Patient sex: M
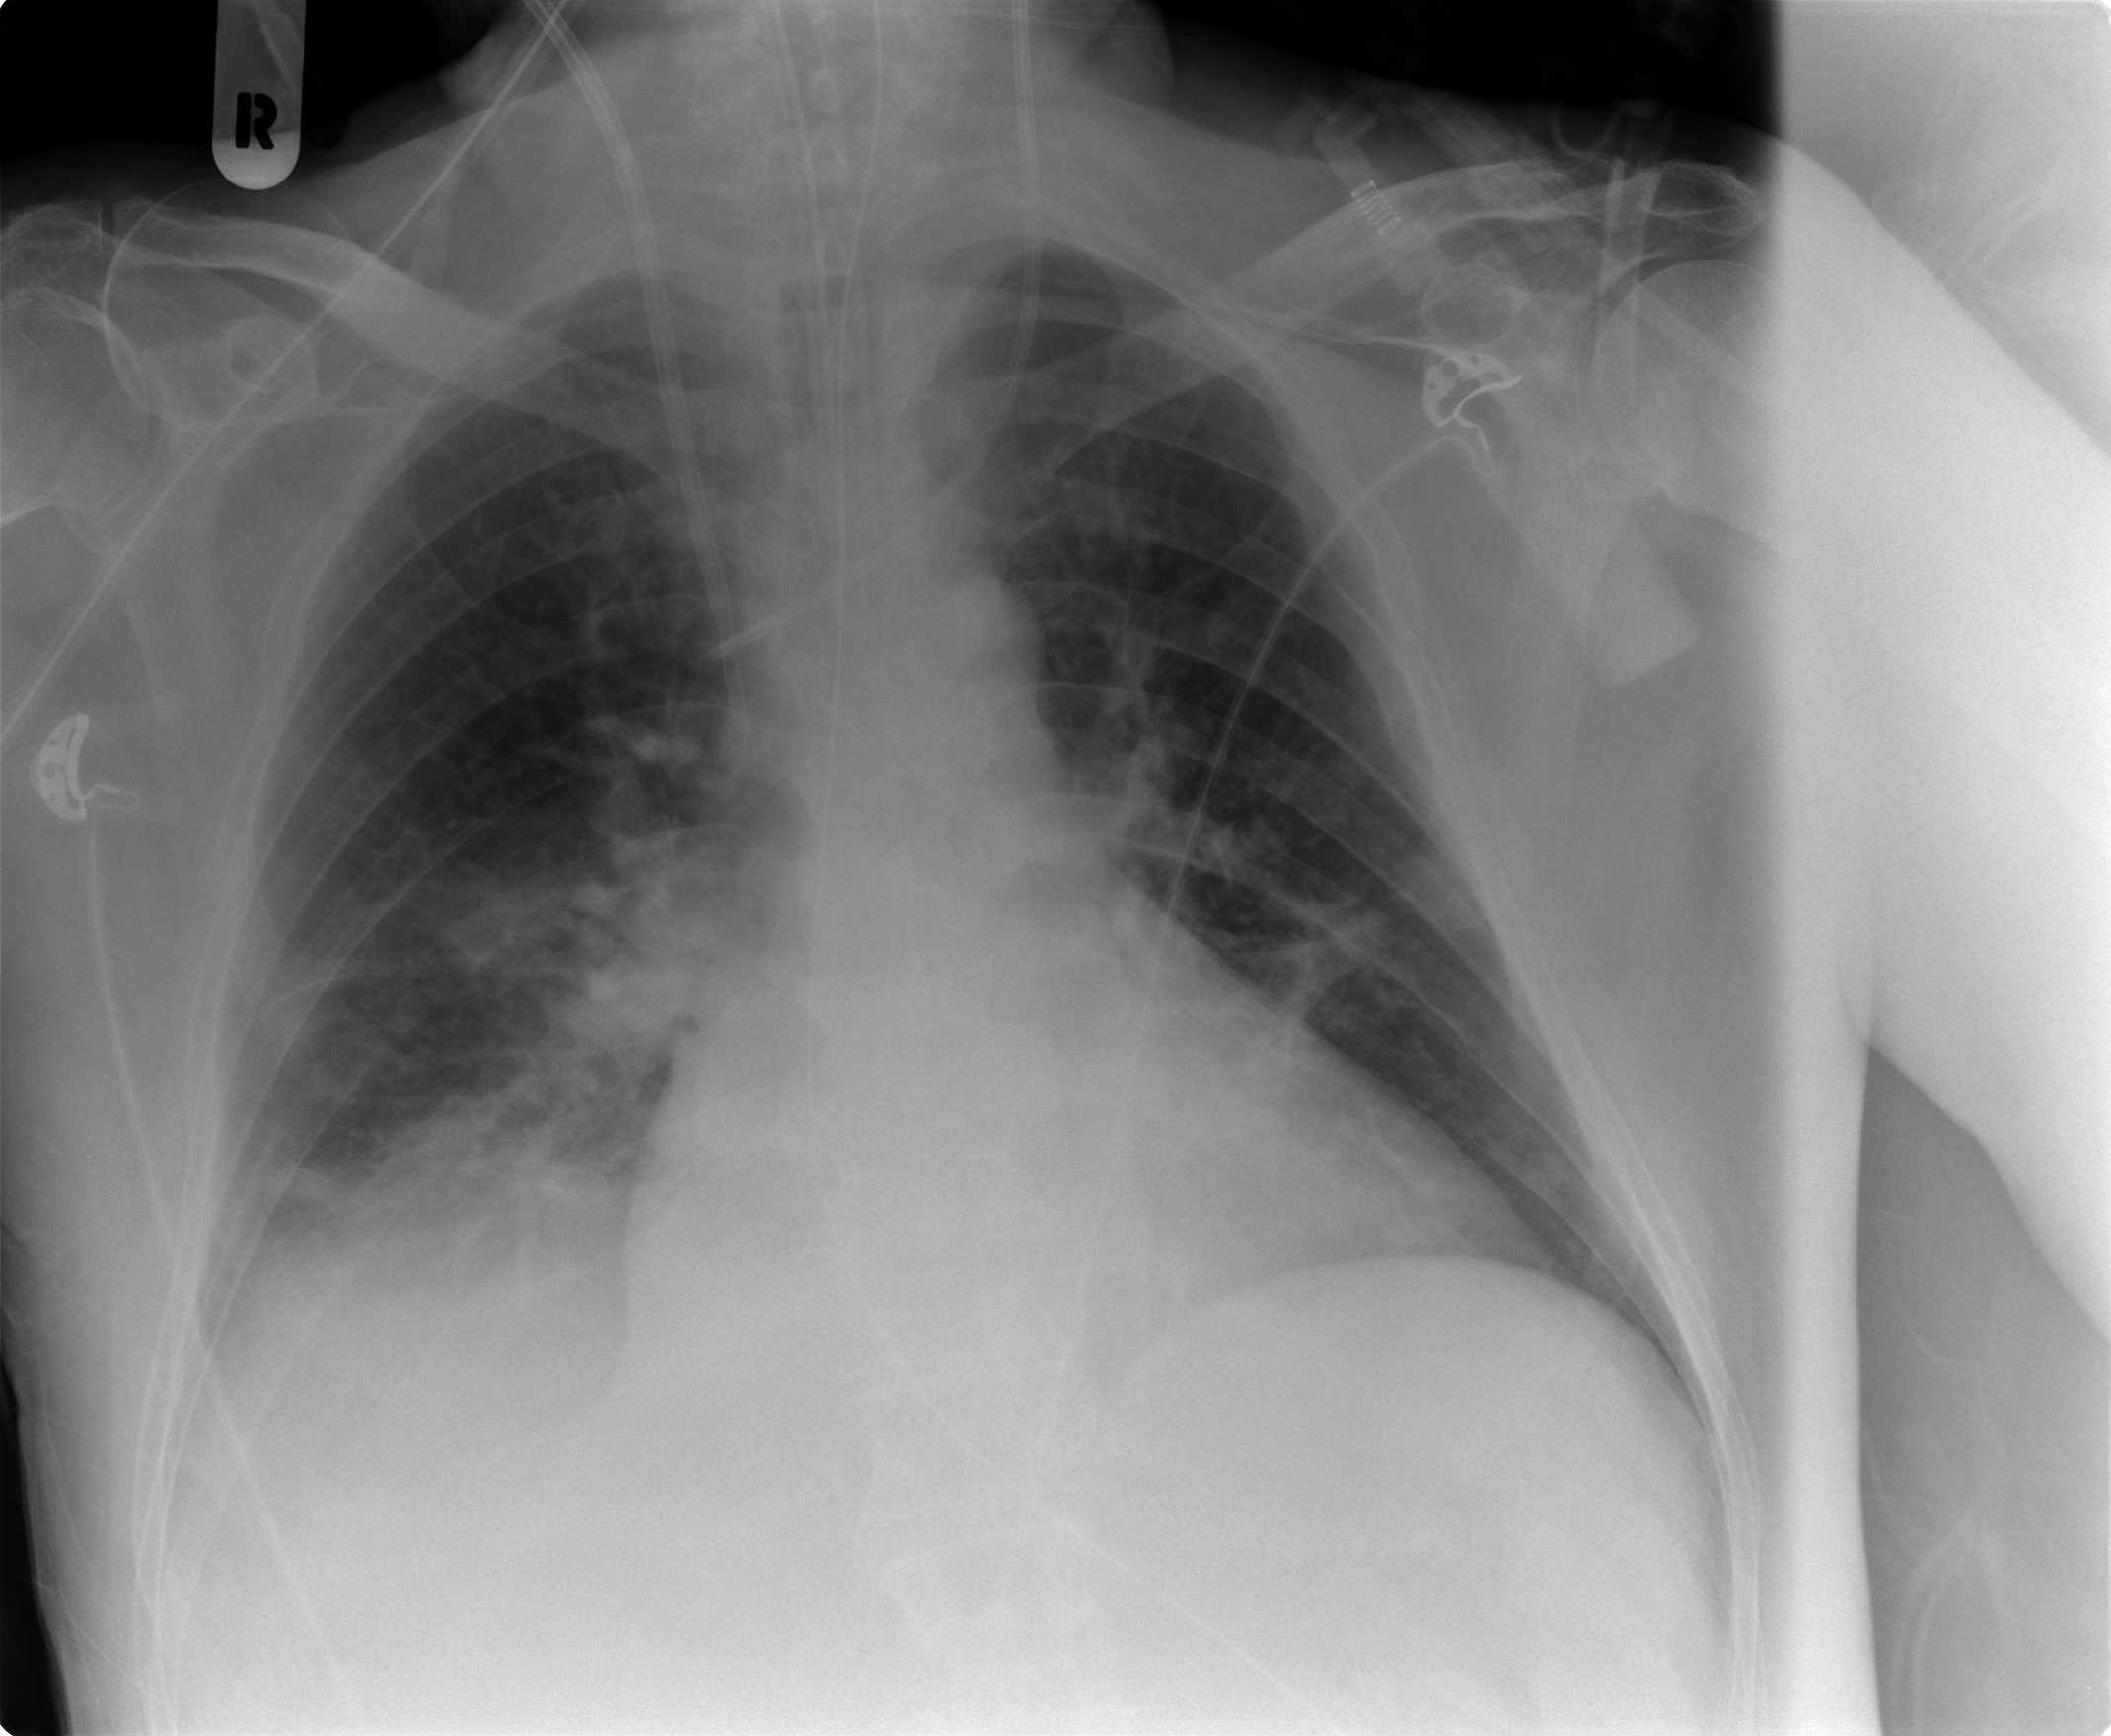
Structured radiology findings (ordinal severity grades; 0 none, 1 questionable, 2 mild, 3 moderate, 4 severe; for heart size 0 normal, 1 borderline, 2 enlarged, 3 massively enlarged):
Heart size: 2
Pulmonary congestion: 2
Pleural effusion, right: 1
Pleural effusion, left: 0
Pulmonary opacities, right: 2
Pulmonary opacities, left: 1
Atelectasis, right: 2
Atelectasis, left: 2